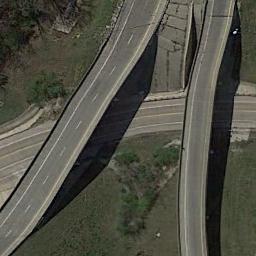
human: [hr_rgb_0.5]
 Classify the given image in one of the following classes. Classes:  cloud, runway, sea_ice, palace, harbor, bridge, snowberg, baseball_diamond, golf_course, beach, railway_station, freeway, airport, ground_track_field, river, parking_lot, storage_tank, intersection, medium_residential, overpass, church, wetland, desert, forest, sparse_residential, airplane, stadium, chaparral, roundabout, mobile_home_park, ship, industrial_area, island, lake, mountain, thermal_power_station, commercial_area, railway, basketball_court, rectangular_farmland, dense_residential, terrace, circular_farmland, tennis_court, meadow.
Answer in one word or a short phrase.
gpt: overpass